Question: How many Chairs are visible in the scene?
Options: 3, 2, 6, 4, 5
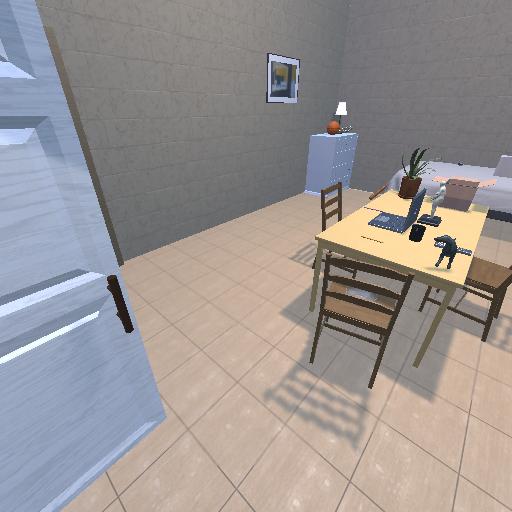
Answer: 3